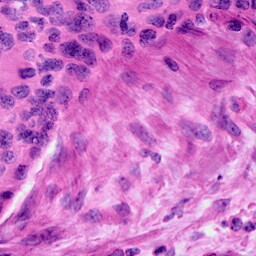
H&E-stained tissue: Cervix